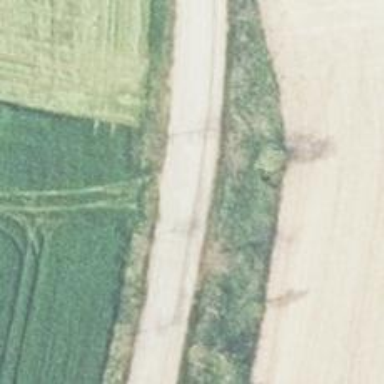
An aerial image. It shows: Unclassified road with surface made of concrete plates.